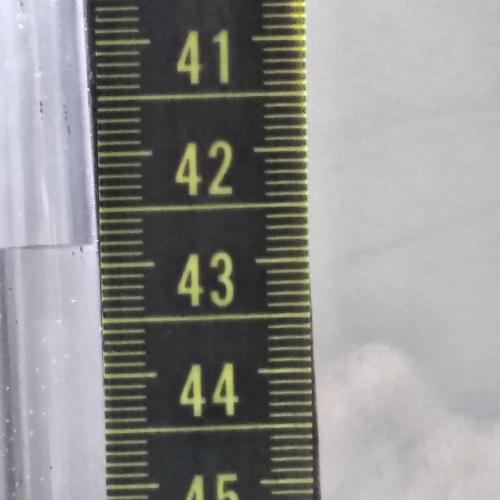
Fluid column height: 42.8 cm